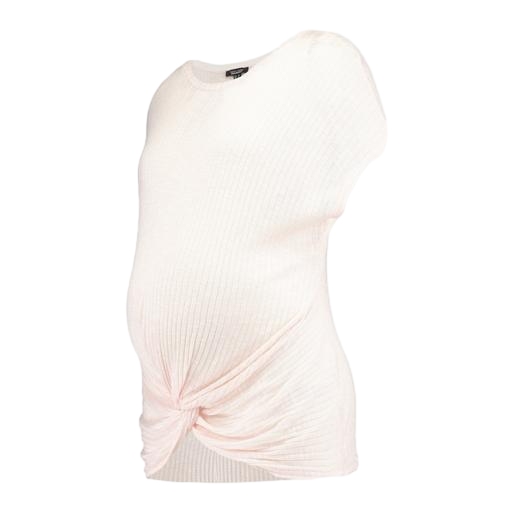
multicolor maternity oatmeal twist front jersey tee, pink ashby rib tee, white diane maternity top, white background